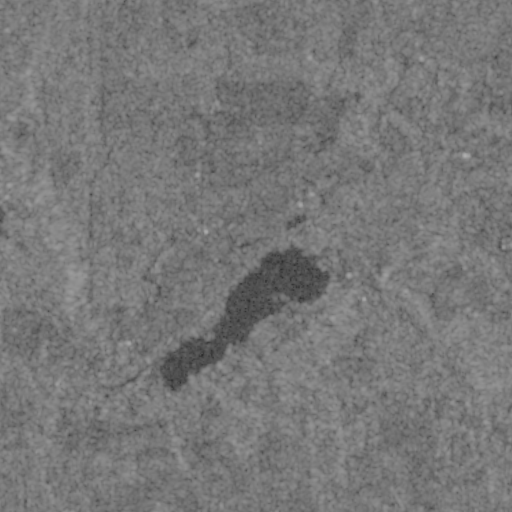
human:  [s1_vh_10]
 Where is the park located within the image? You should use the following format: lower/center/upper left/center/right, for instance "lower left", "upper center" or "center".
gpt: The park is located in the lower left of the image.
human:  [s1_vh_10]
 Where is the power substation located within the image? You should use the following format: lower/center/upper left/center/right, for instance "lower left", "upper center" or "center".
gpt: The power substation is located in the upper right of the image.
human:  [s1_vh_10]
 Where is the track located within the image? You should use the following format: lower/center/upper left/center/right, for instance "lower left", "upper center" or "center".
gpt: The track is located in the center left of the image.
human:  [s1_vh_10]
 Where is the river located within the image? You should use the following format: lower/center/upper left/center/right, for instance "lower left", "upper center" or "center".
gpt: The river is located in the left of the image.
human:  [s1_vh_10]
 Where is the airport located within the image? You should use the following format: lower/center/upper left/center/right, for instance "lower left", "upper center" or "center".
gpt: There is no airport in the image.

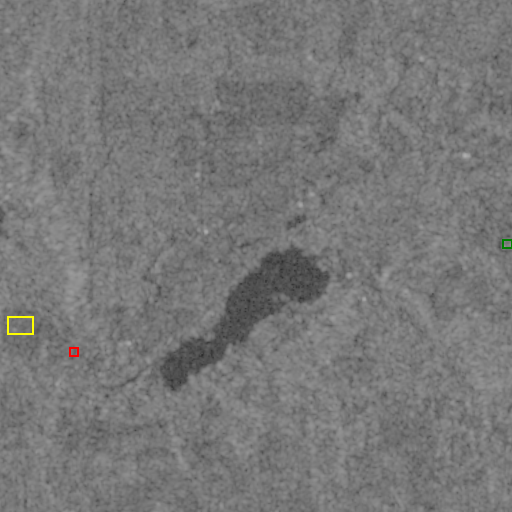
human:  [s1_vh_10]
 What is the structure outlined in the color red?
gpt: The structure outlined in red is a park.
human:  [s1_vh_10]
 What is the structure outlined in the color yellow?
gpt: The structure outlined in yellow is a track.
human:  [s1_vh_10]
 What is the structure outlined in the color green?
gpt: The structure outlined in green is a building.
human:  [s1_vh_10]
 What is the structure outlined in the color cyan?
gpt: There is no cyan outline.